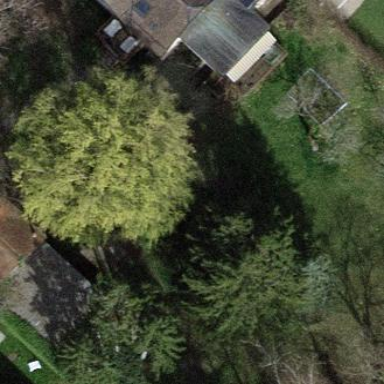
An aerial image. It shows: Garden enclosed by fence.